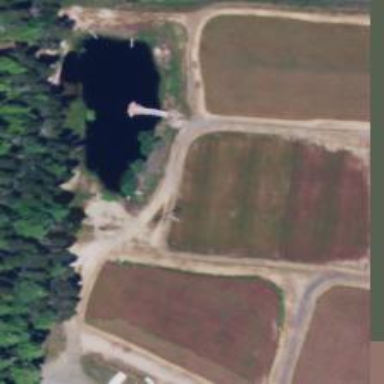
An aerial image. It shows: Farmland where cranberries are grown.